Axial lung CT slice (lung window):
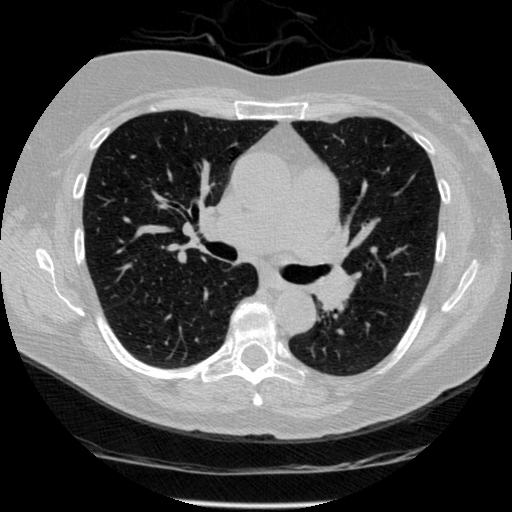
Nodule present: no